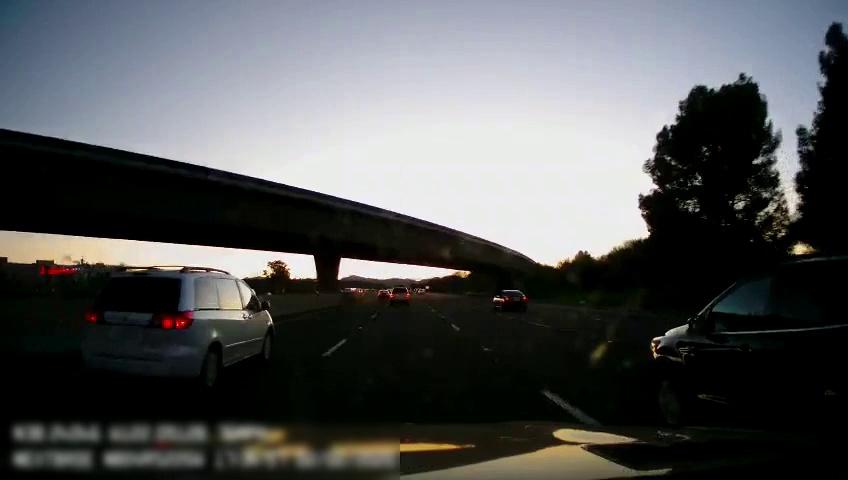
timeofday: Day
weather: Sunny
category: Drivable Space
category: Vehicles | Car
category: Vehicles | SUV
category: Vehicles | Car
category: Vehicles | SUV
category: Vehicles | SUV
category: Lanes | Current Lane
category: Lanes | Alternate Lane
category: Lanes | Alternate Lane
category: Lanes | Current Lane
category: Lanes | Alternate Lane
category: Lanes | Alternate Lane